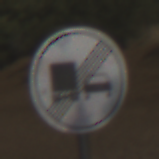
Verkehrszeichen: EndeUeberholverbotKraftfahrzeuge
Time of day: MorningAfternoon
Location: Outdoor (Nature)
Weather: PartlyCloudy
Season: NotSpecified
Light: Natural